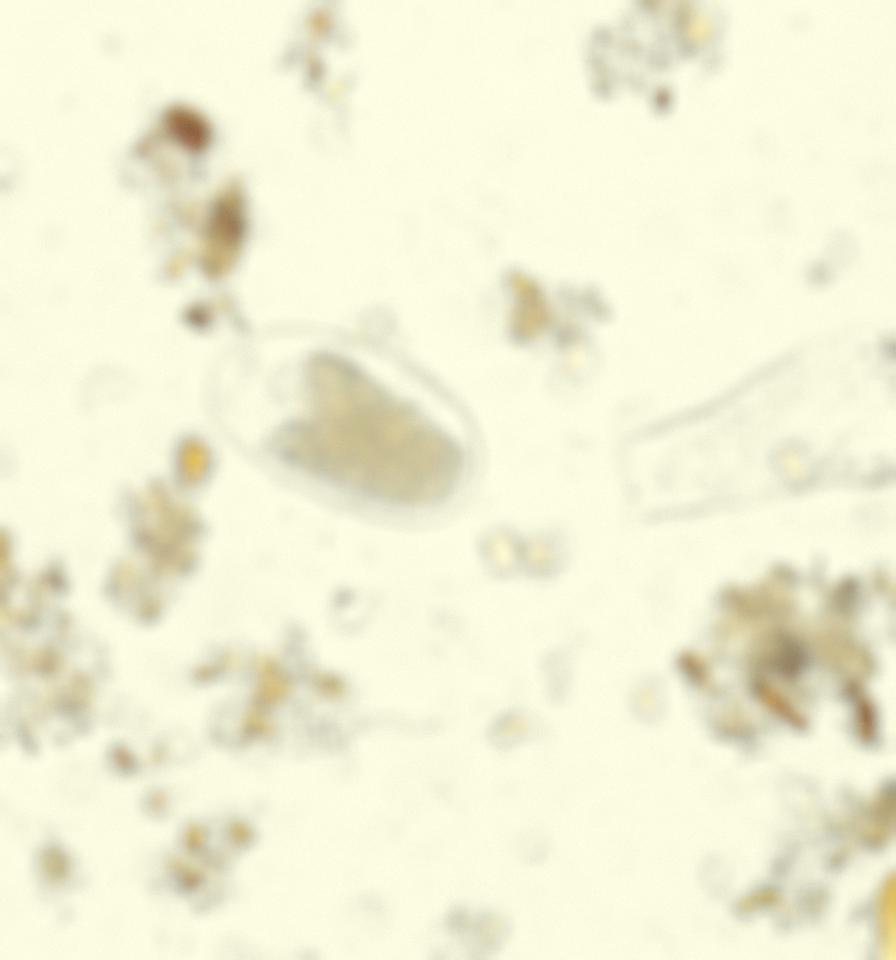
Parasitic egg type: Hookworm egg